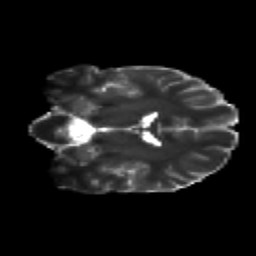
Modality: T2w
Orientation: coronal
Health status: healthy
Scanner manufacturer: siemens
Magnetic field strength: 3 T
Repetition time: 12 s
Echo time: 0.092 s